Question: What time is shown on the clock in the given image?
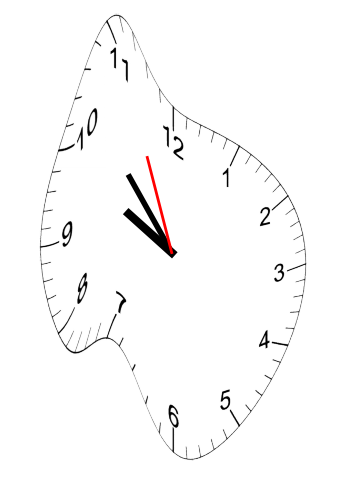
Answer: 09:52:56